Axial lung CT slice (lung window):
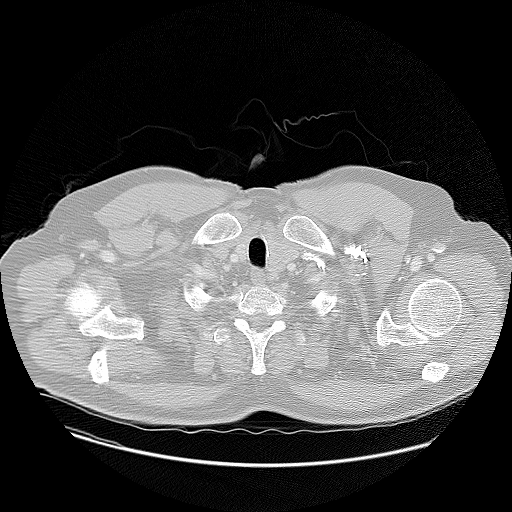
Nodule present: no